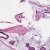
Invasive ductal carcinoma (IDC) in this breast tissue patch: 1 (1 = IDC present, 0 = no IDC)